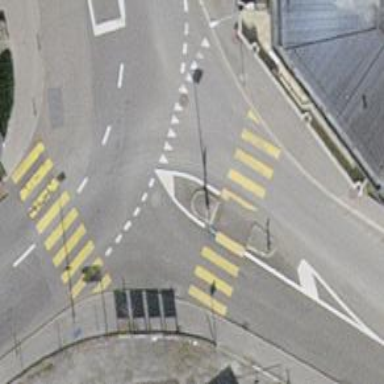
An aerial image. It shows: Uncontrolled crossing with central island on the road.